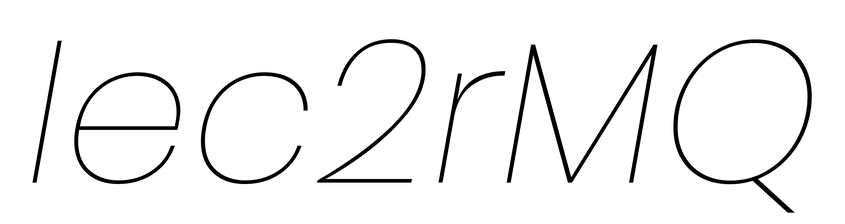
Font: Poppins-ThinItalic